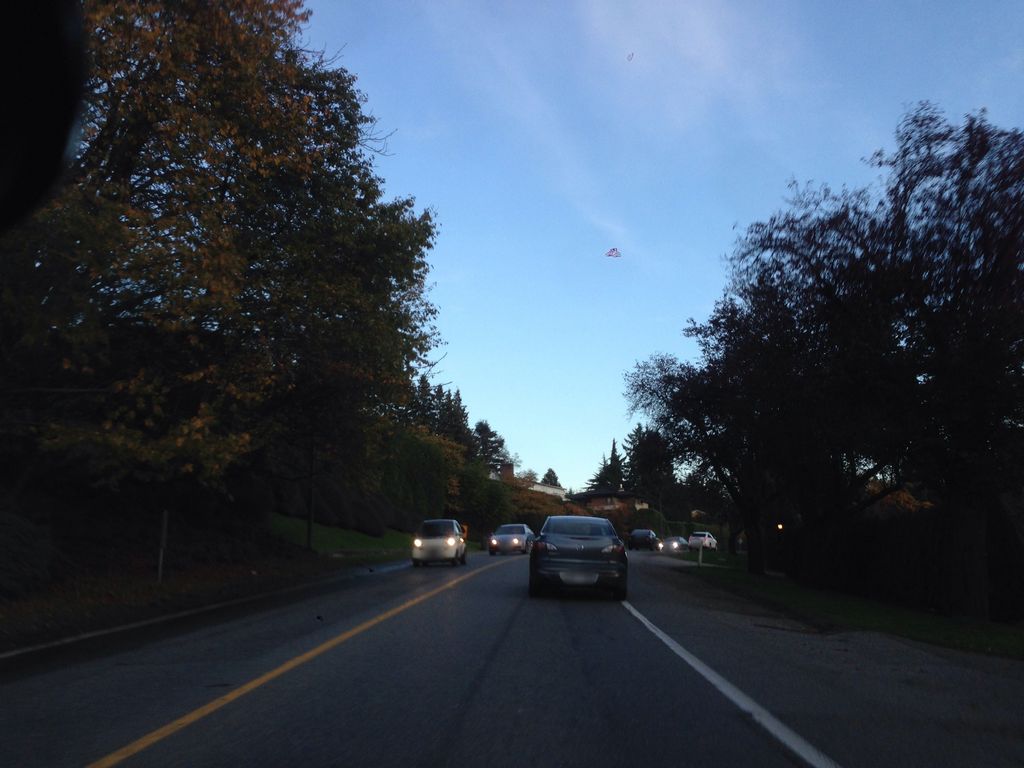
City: vancouver